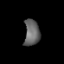
Tissue: lung
Cell type: Smooth muscle cells
Senescence score: 0.5557
Nuclear area (px): 396
Mean DAPI intensity: 99.253